Question: I try to minimize it but it didn't help so here is the DFA that tricks my mind:

here are some of the rejected strings but I didn't come up with a solution from that...
1, 00, 000, 001, 010, 100, 0000, 0001, 0010, 0100, 1000, 00000, 00001, 00010, 00100, 01000, 10000
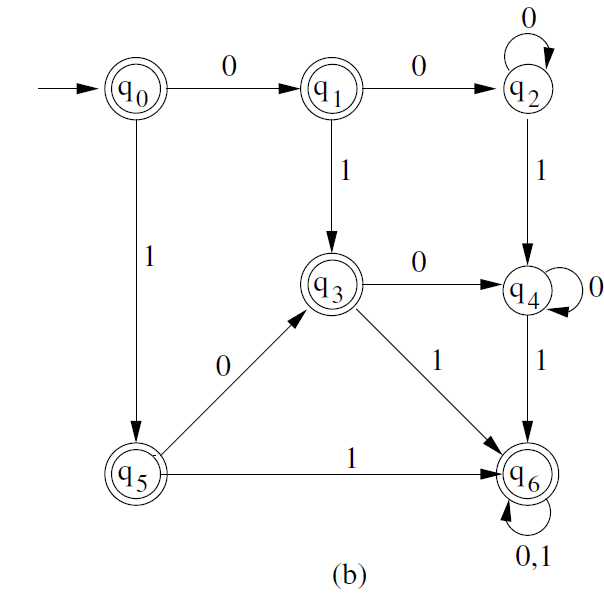
Answer: For problems like this, where the DFA has a lot of accepting states, it's often a good idea to reason about what strings the DFA rather than what it accepts.
In this case, only states q2 and q4 reject, and the language described by rejections is more straightforward. To get to q2, you need '000*'. To get to q4, you need '000*10*' or '0100*' or '1000*'.
So the strings that are rejected are those have at least 2 '0's, and at most one '1'.
Ergo, the strings that are accepted are those that have two or more '1's or have at most one '0'. Note that this description covers the empty string and short strings like '1', '0', '01', '10' and '11' (they all have at most one '0').